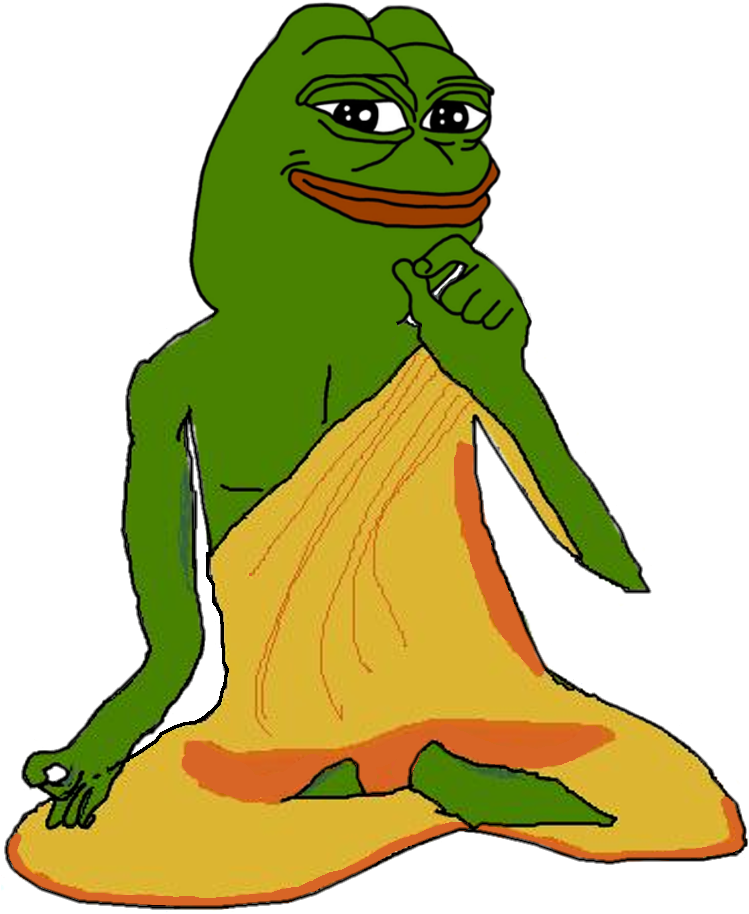
Label: 5_Pepe